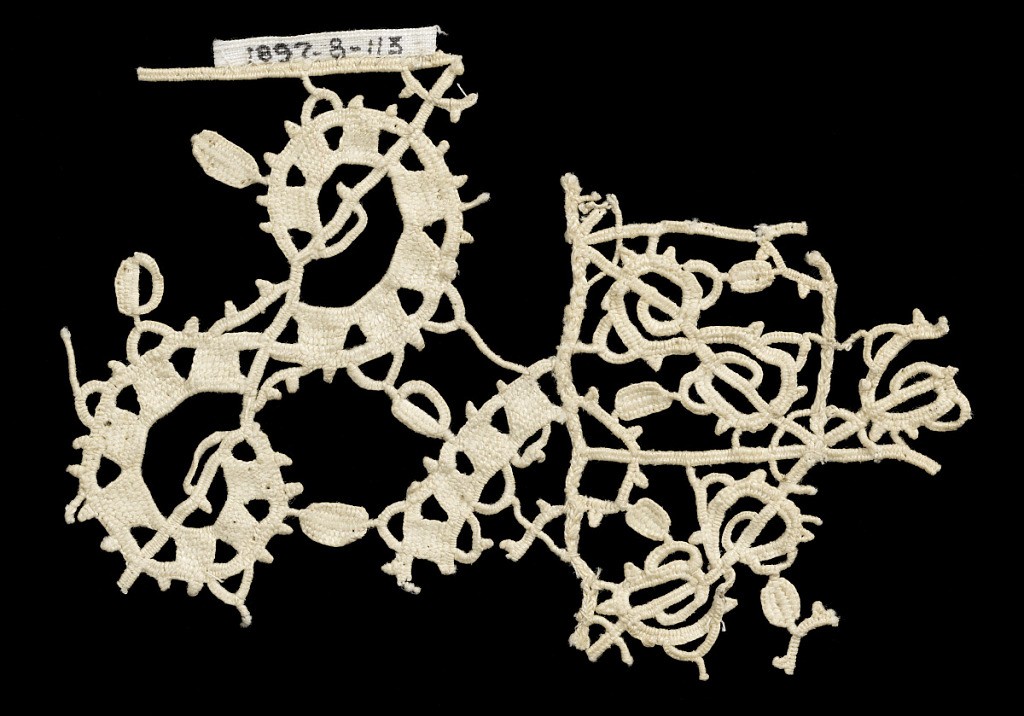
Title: Fragment
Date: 16th century
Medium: linen Technique: needle lace
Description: Design based on S-shapes with smaller S-shapes enclosed in squares.